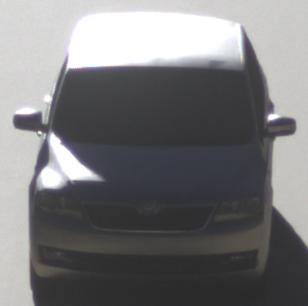
Make: Skoda
Model: Rapid Spaceback 1.2 TSI
Detailed model: Rapid Spaceback
Model produced from: 2013/10
Model produced until: 2015/04
Doors: 5
Color: white
Road condition: dry road
Daytime: sunrise or sunset
Contrast: high contrast